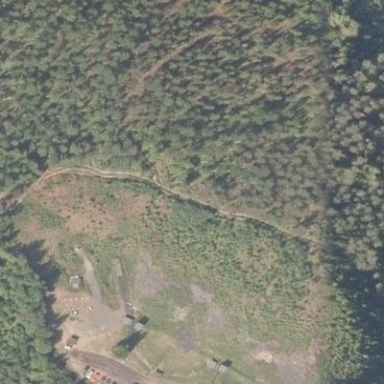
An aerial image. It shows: Clearcut man-made area surrounded by scrub vegetation.